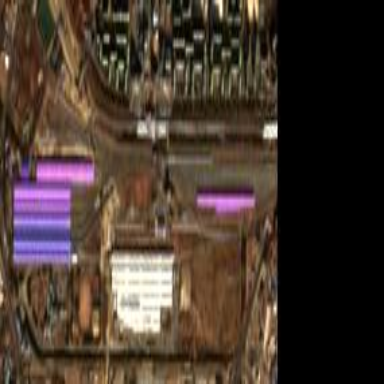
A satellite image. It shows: Train depot on railway landuse.